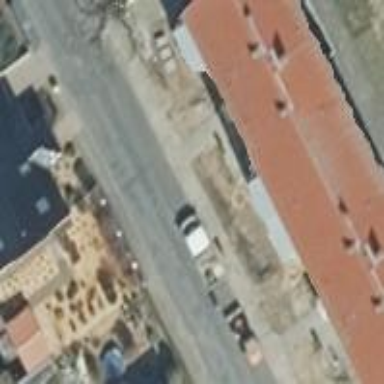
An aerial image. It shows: Gabled roof adorns the apartments building.